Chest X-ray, PA view. Patient: 66 years old, sex M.
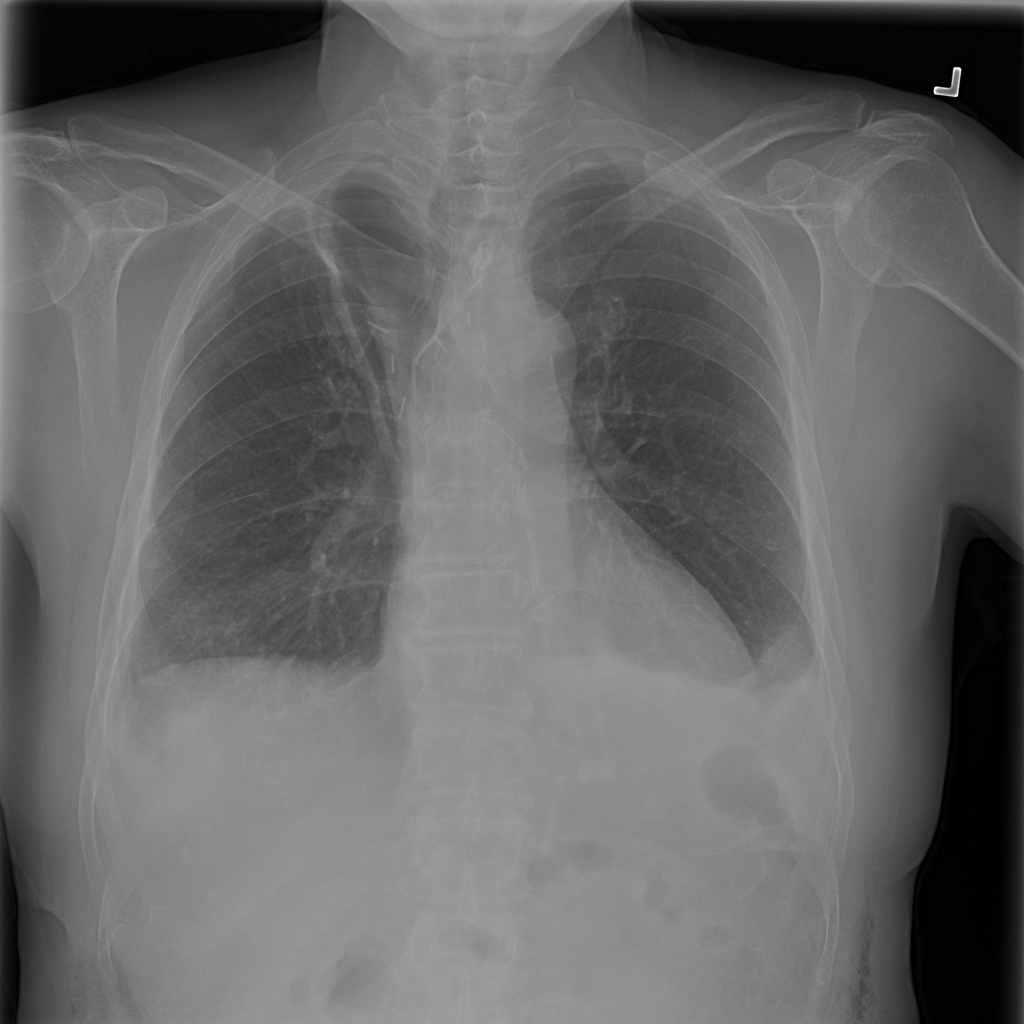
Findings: Emphysema, Pleural_Thickening